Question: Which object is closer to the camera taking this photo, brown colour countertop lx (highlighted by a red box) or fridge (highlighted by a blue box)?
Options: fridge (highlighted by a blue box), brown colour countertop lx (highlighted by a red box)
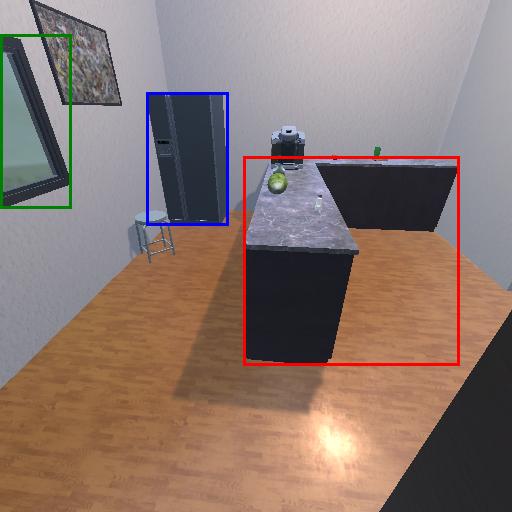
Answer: fridge (highlighted by a blue box)